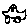
Label: car